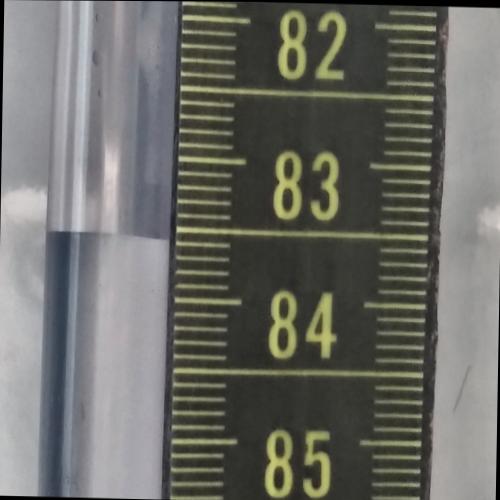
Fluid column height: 83.6 cm